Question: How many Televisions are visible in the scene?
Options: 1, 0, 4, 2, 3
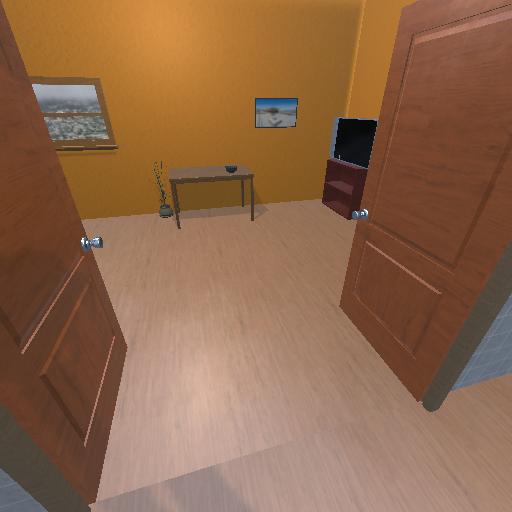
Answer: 1